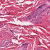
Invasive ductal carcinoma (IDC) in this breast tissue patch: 0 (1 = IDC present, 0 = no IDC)